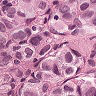
Metastatic tissue present: yes